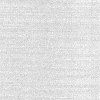
Atmospheric dust classification: dusty